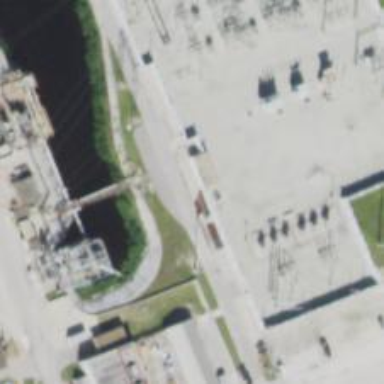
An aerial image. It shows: Power tower.